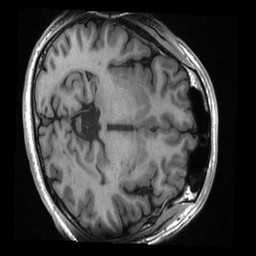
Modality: T1w
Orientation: axial
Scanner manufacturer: ge
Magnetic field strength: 3 T
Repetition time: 0.007708 s
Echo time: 0.002944 s